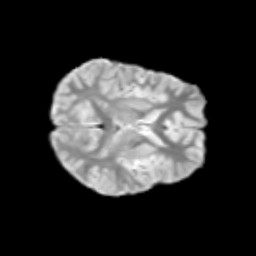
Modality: T2w
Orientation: axial
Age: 11
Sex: male
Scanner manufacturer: siemens
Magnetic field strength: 3 T
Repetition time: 3.8 s
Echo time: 0.07 s